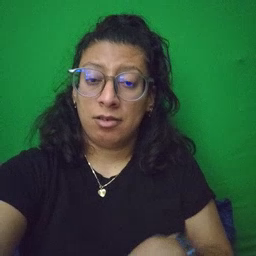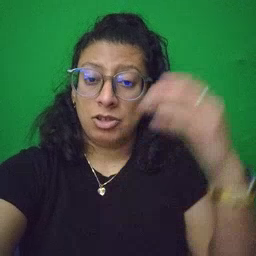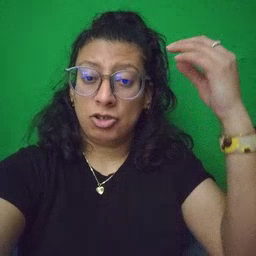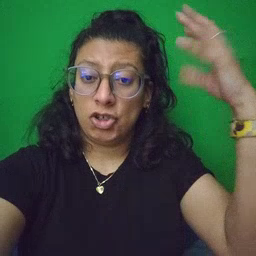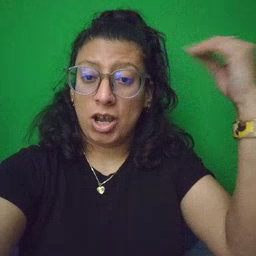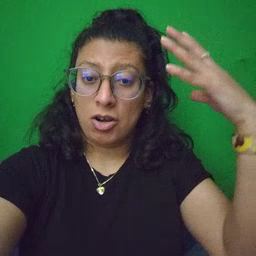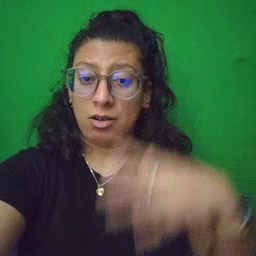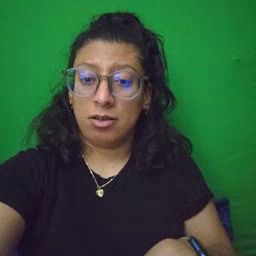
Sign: shower